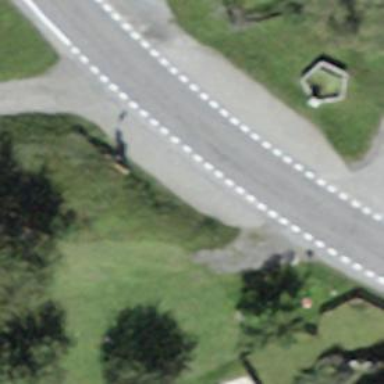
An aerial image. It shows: Bus stop with platform for public transport.